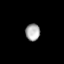
Tissue: lung
Cell type: Endothelial cells
Senescence score: 0.6085
Nuclear area (px): 241
Mean DAPI intensity: 170.075